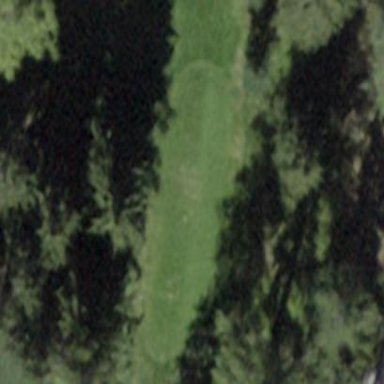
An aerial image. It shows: Golf tee on grassy land.